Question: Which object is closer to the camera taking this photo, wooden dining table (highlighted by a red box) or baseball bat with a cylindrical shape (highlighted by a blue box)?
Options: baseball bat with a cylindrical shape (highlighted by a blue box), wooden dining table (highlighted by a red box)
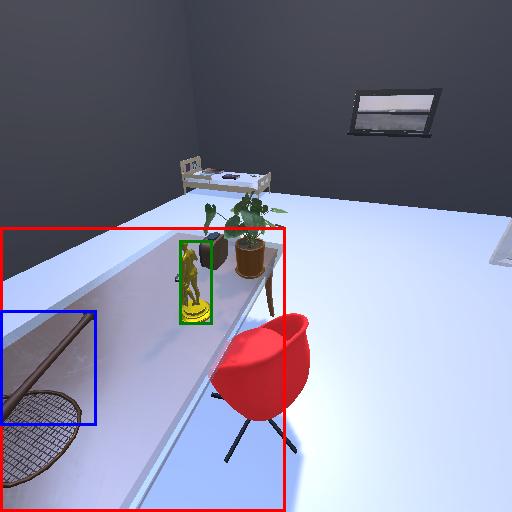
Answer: baseball bat with a cylindrical shape (highlighted by a blue box)